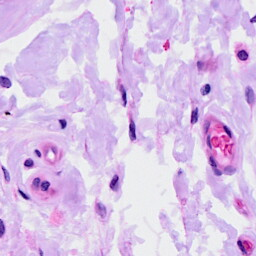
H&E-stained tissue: Ovarian